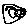
Label: bird